Field crop: tomato
Growth stage: 2
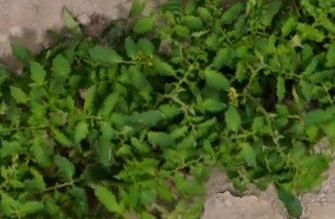
Species: tomato